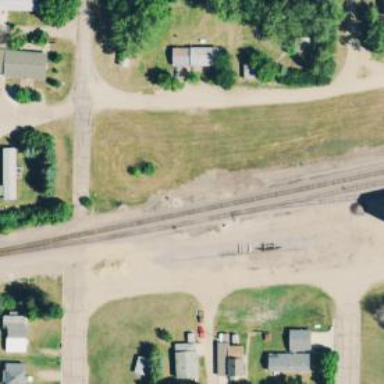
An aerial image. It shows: Railway siding for service.